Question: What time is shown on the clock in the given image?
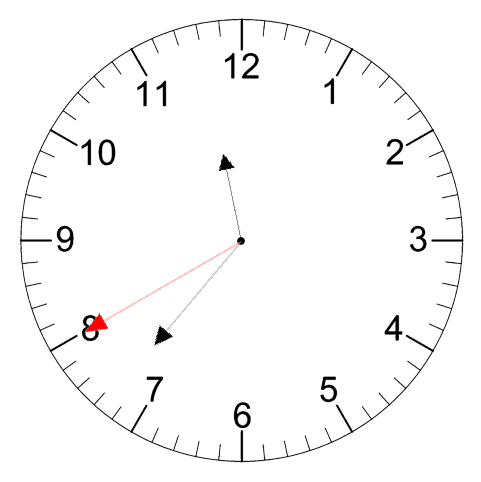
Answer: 11:36:40